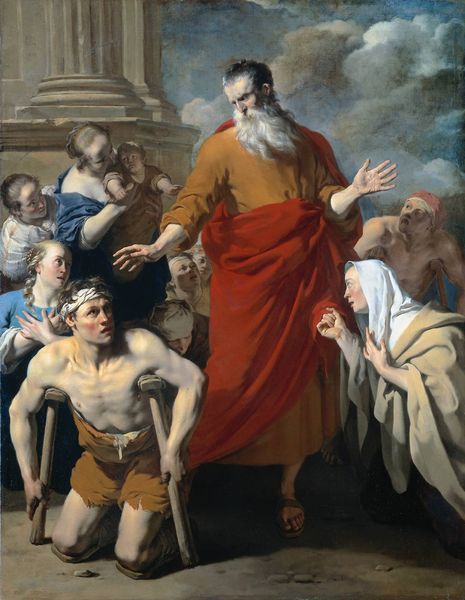
Titel: St Paul Healing the Cripple at Lystra
Künstler: Karel Dujardin
Standort: Amsterdam
Institution: Rijksmuseum
Schlagwörter: blau, dunkel, gemälde, gott, hand, himmel, lendenschurz, mann, nackt, rubens, schatten, umhang, wasser, weiß, wolken, frauen, gelb, menschen, ocker, stadt, braun, frau, grau, hell, licht, männer, orange, schwarz, stützen, szene, säule, säulen, ausblick, gebäude, rot, schleier, tuch, wolke, beige, haube, malerei, menge, bart, architektur, arm, barock, bibel, falten, historie, inkarnat, kleidung, sockel, stein, vollbart, bild, bildnis, herr, hände, porträt, öl, horizont, boden, gewand, haare, mantel, reich, kind, mutter, renaissance, kinder, helldunkel, schürze, italien, baby, füsse, figuren, ölgemälde, kopftuch, sandalen, knie, oberkörper, halle, barfuss, antike, krank, lepra, moses, religion, denkmal, gross, knien, beten, gebet, menschenmenge, sandale, junger mann, christus, jesus, jesus christus, kranker, expressiv, antik, krankheit, peter paul rubens, flehen, segen, segnen, segnung, binde, ehrfurcht, verbeugung, bettler, heiliger, tempel, heilige, basis, heilig, sünde, anbetung, heilung, kranke, bitte, almosen, tunika, petrus, christentum, testament, säugling, heiligenbild, krüppel, rotes gewand, gemäöde, samariter, krücke, krücken, apostel, wunder, mose, gemäde, heilen, heiler, verletzter, gemlde, sankt, invalide, taumaturg, verwunderung, lahm, lahmer, kannelluren, gewan, krüken, verkrüppelt, auf den knien, krükrn, bedürftige, bilbel, invalid